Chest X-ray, PA view. Patient: 22 years old, sex F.
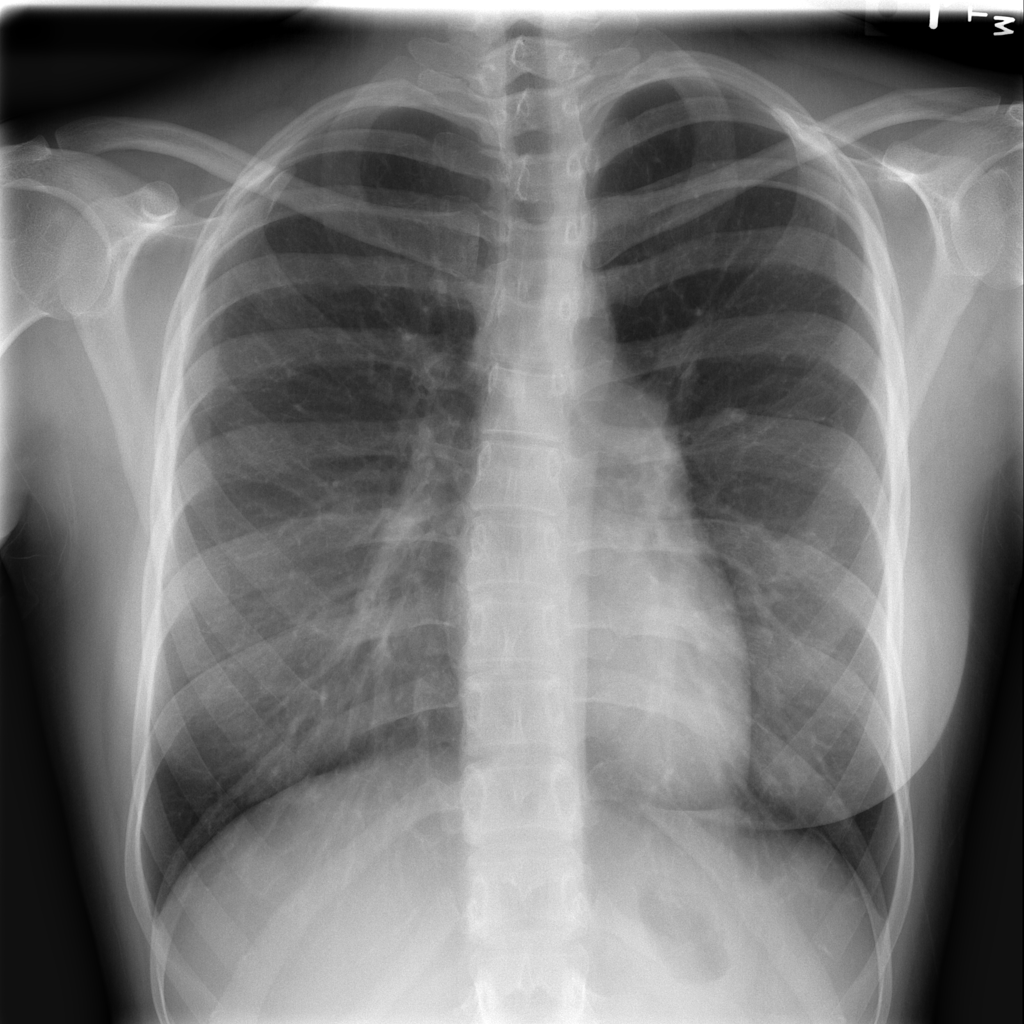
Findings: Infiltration